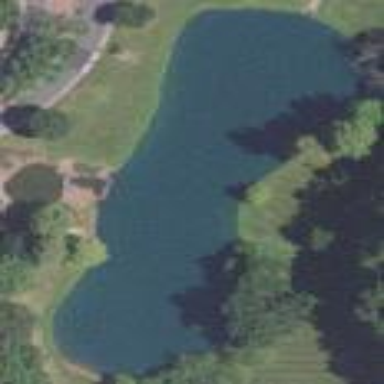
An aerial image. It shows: Peaceful pond surrounded by nature.